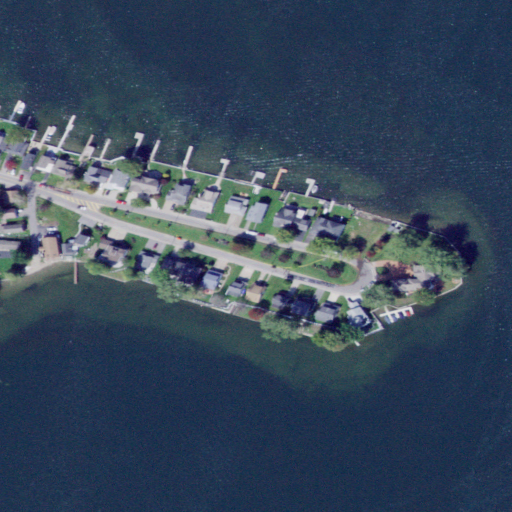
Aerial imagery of cape in New York named Sand Point containing open water, medium intensity development, low intensity development, barren land, and mixed forest